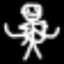
Label: angel